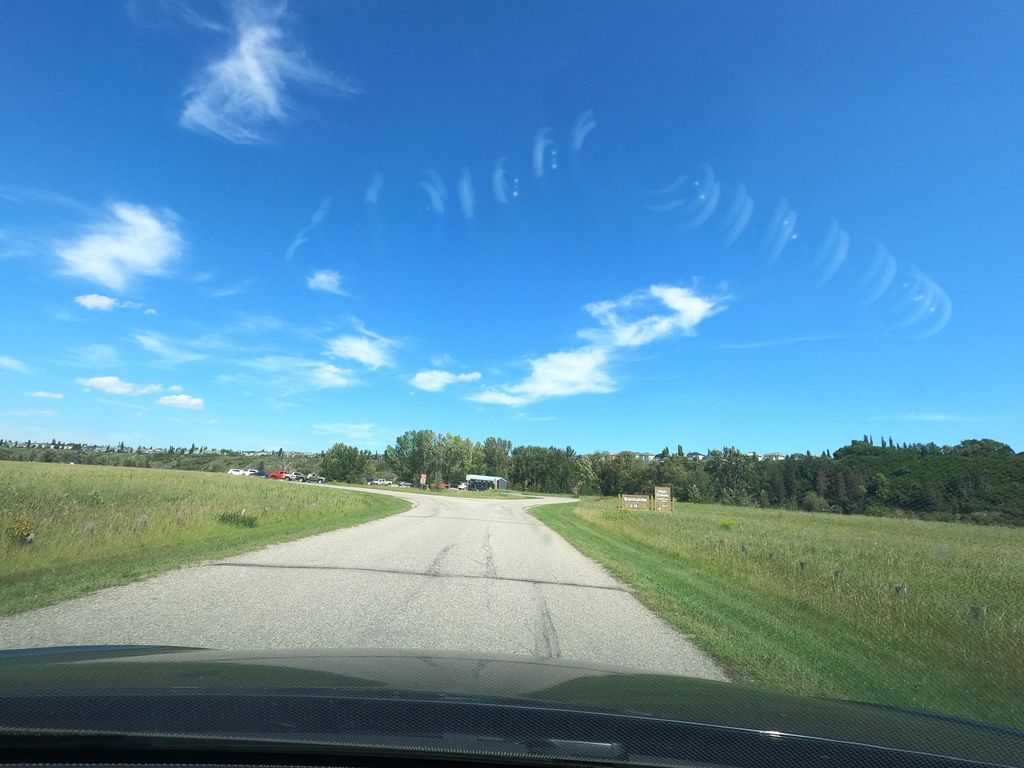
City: calgary